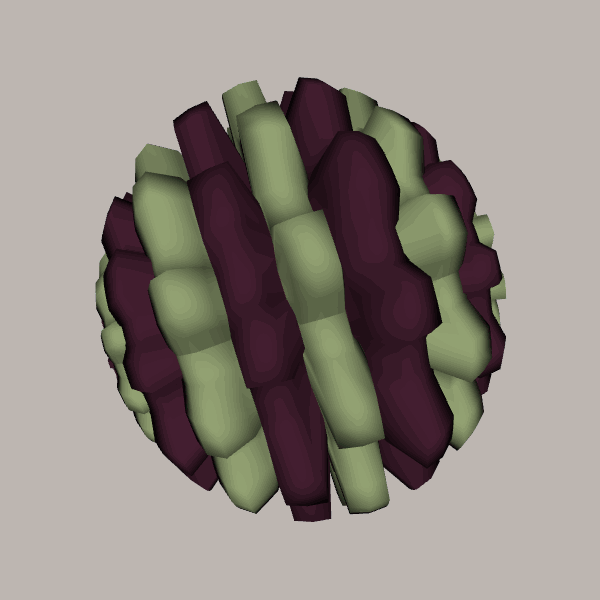
Background: light